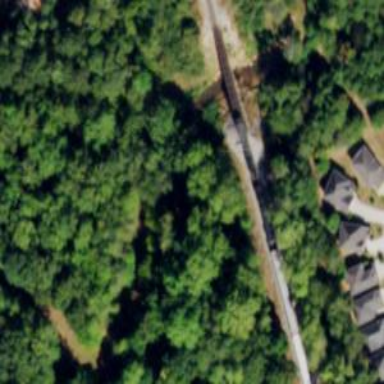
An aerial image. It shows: Railway bridge.